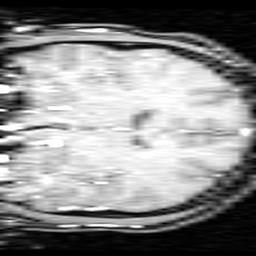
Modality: inplaneT1
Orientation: coronal
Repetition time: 0.2 s
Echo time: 0.0036 s